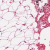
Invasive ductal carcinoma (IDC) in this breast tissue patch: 0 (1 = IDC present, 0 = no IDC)